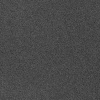
Atmospheric dust classification: dusty